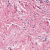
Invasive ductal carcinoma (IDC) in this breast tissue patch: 1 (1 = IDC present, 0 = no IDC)